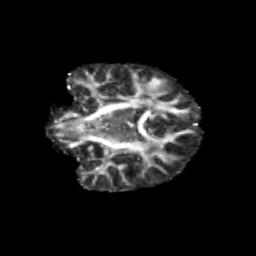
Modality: FA
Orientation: coronal
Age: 9
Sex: male
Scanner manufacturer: siemens
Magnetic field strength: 3 T
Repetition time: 3.8 s
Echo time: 0.07 s